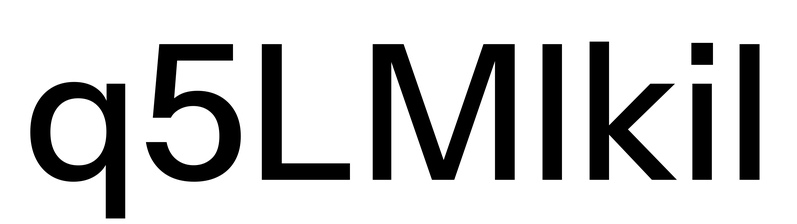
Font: InstrumentSans_Medium